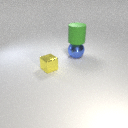
large blue metal sphere behind small yellow metal cube